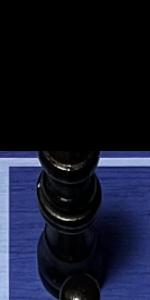
Label: Queen_Black